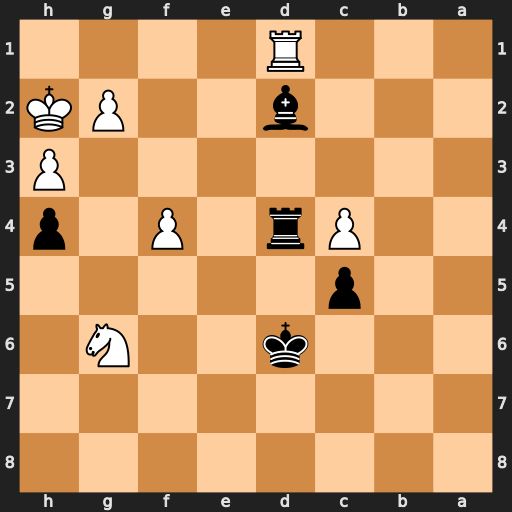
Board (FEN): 8/8/3k2N1/2p5/2Pr1P1p/7P/3b2PK/3R4
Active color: b
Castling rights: -
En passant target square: -
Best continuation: Bxf4+ Nxf4 Rxd1